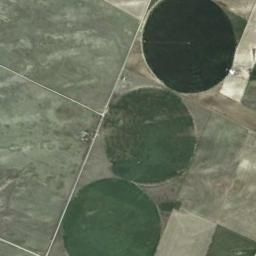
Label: circular_farmland